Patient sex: M
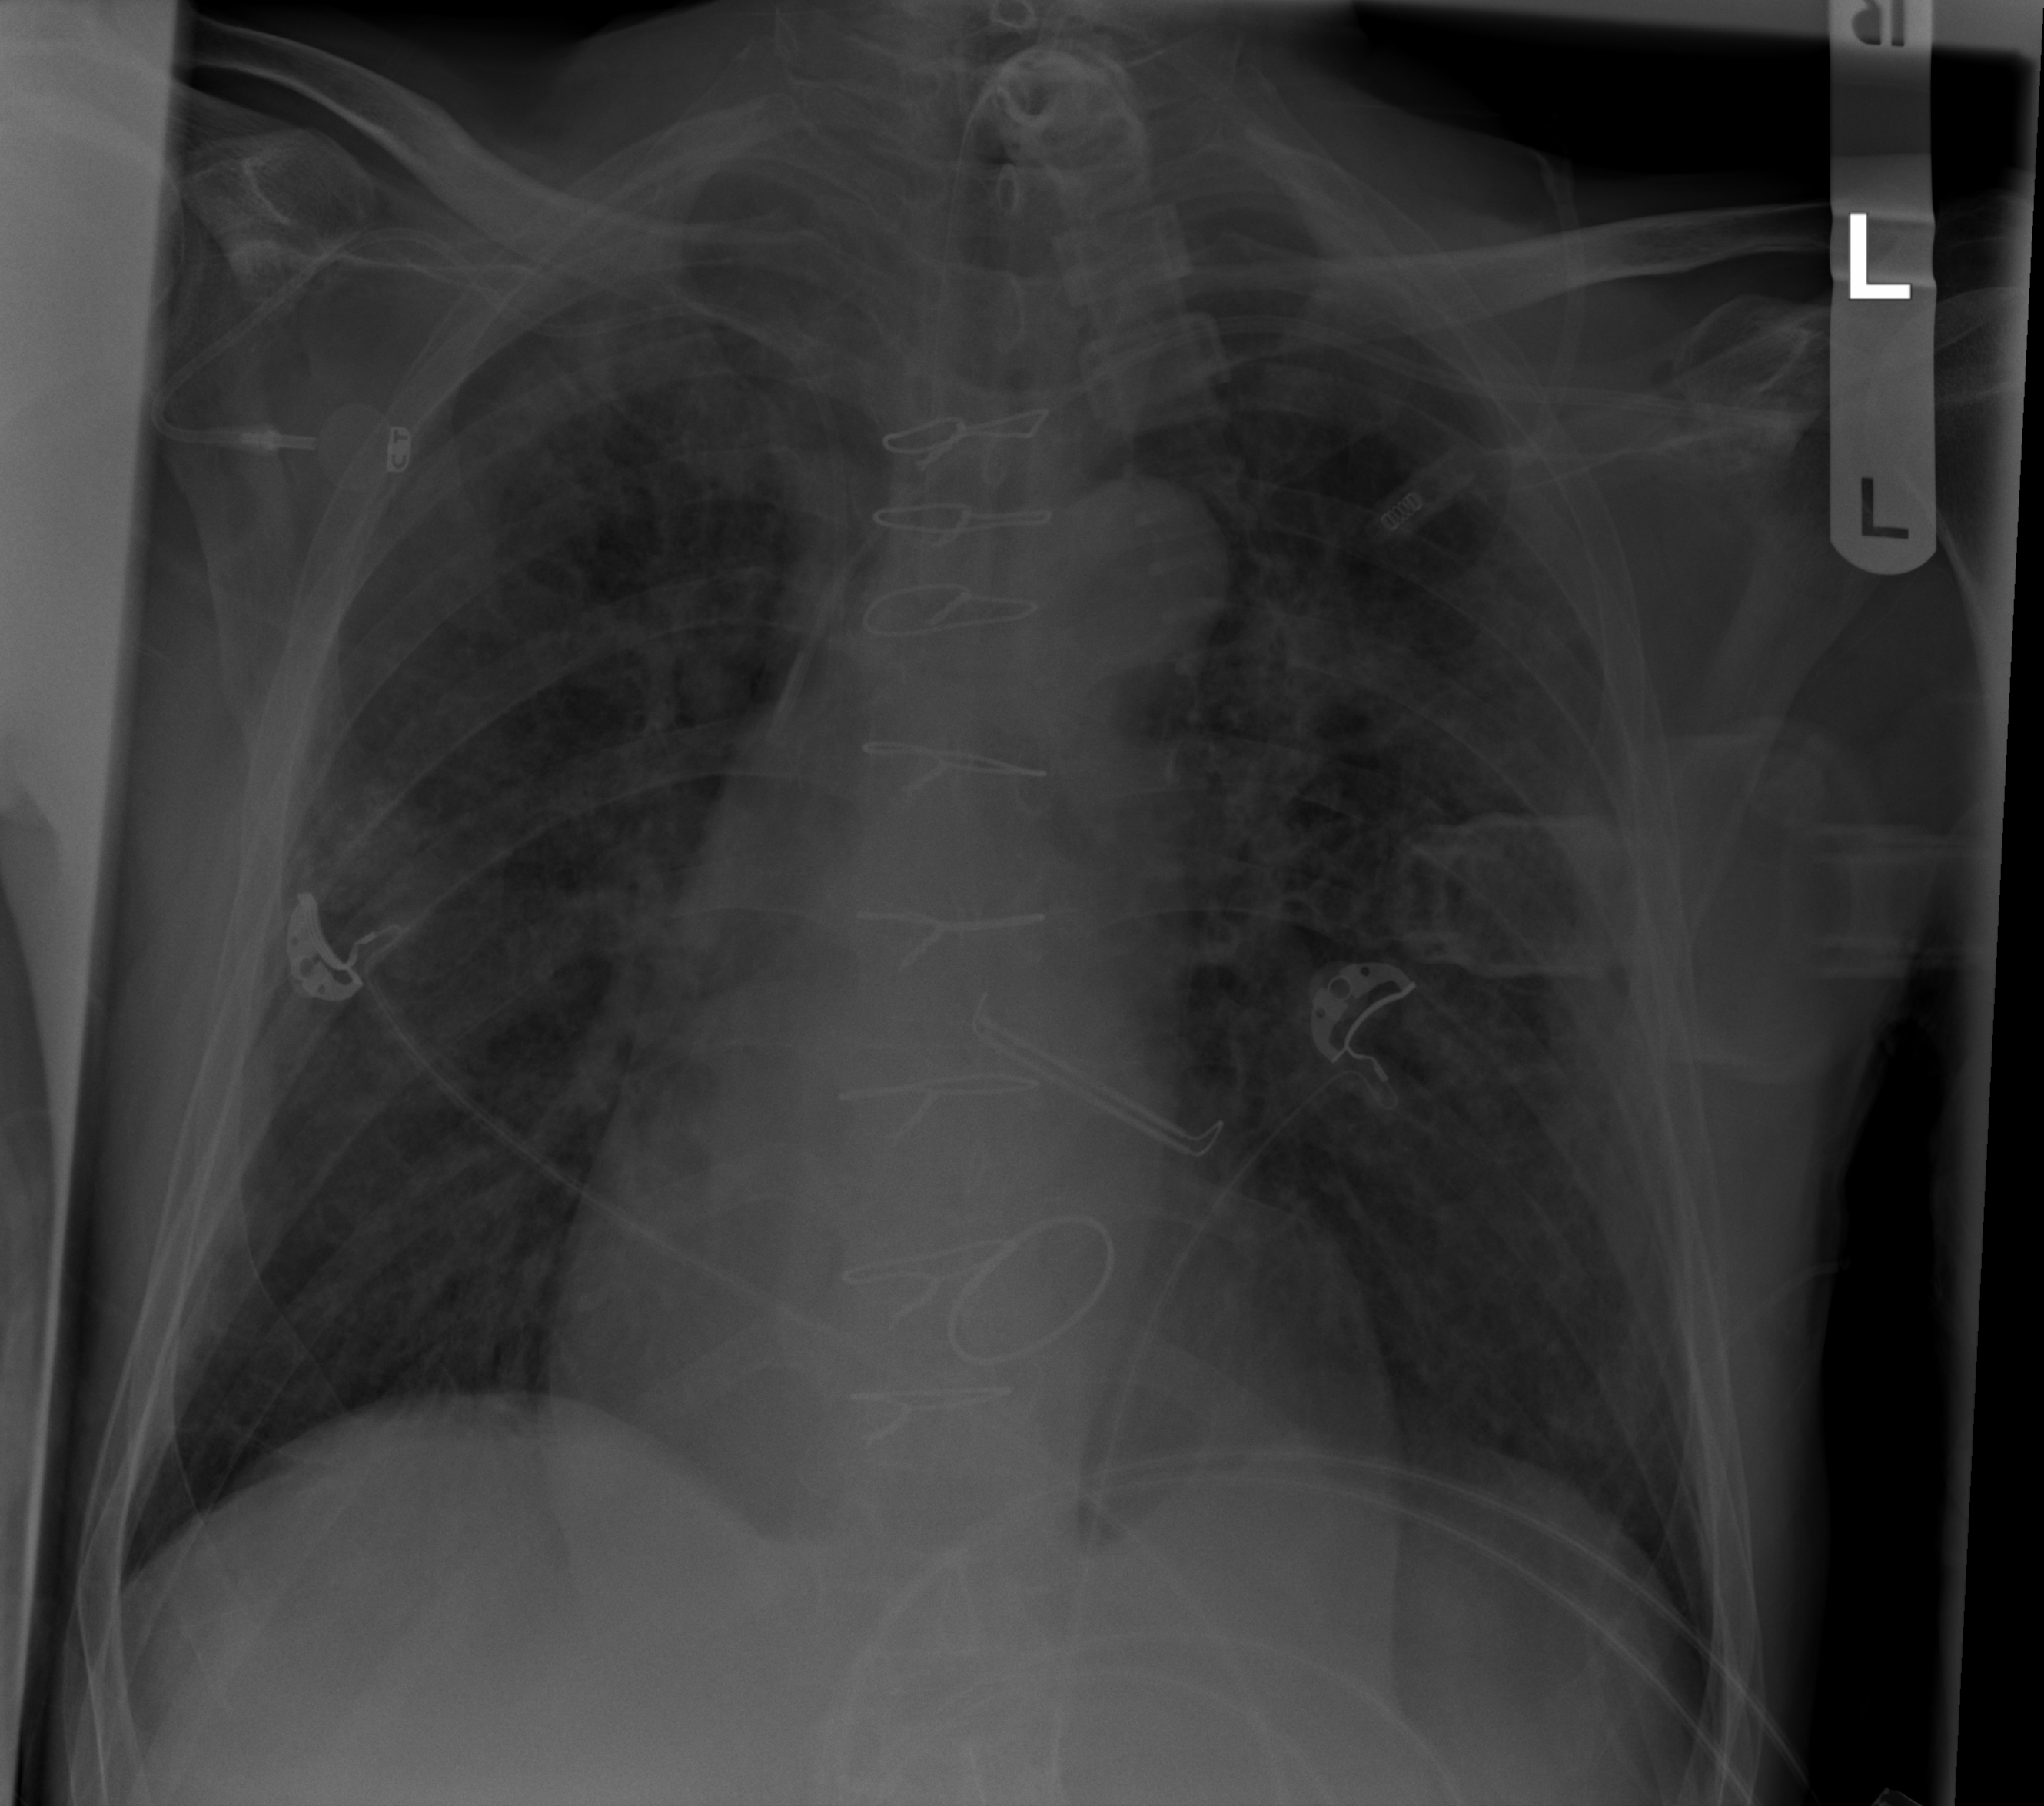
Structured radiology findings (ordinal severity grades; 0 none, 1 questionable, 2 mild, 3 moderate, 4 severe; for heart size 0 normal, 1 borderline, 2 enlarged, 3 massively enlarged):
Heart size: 1
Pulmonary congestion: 2
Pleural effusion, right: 0
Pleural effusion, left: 0
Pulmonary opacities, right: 2
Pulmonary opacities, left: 2
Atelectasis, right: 3
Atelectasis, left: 3